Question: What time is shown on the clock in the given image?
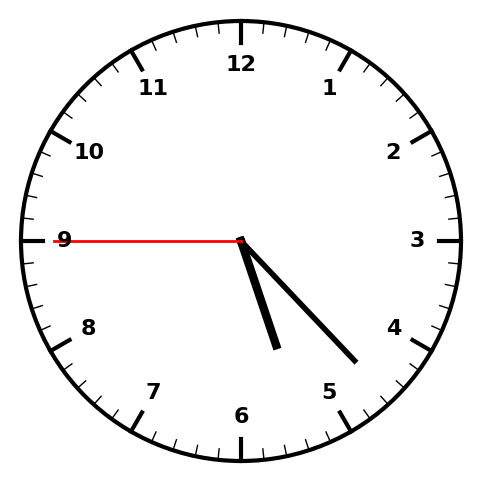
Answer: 05:22:45